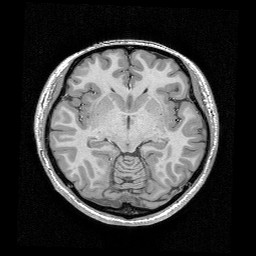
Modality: T1w
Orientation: coronal